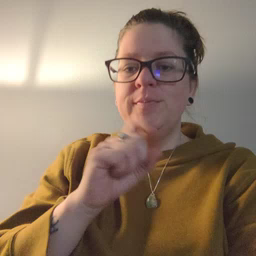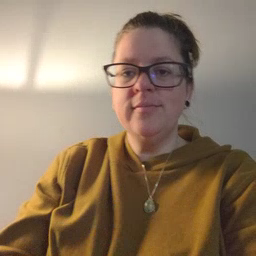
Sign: garbage